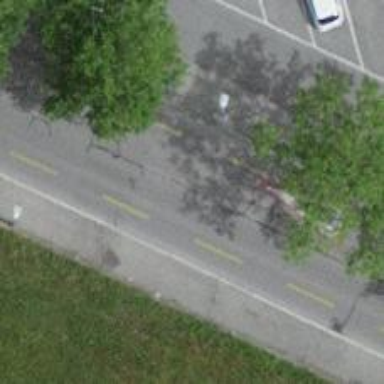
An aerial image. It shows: Residential road with asphalt surface and dedicated cycle lane on both sides.